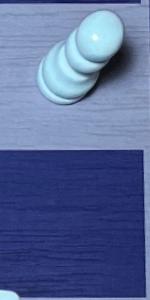
Label: Empty